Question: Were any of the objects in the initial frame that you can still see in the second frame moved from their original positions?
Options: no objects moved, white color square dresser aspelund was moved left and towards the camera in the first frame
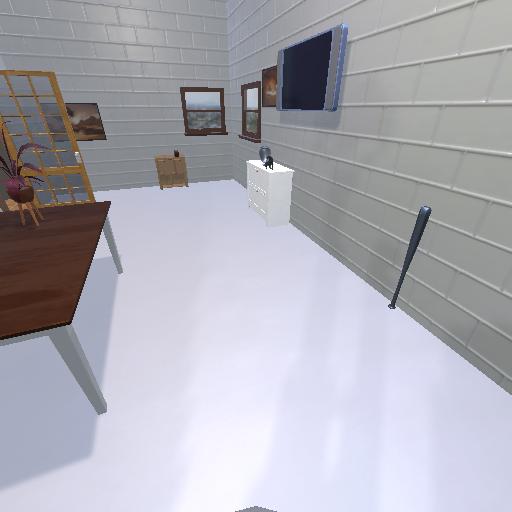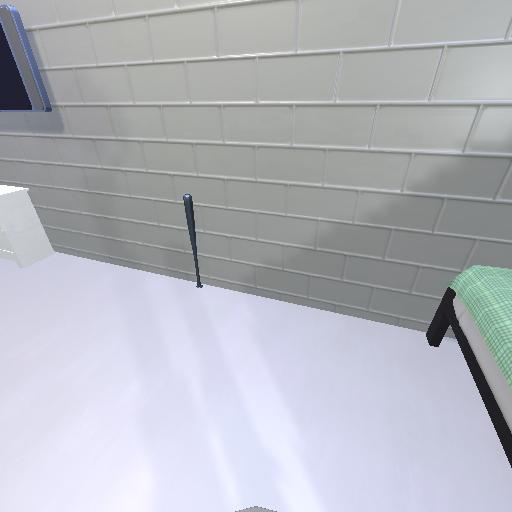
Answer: no objects moved